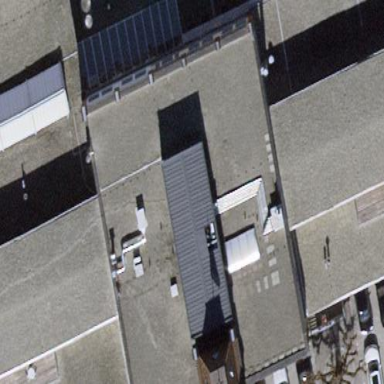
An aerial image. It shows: Industrial building.